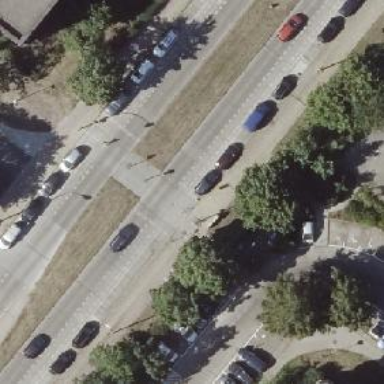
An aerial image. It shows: Sidewalk.